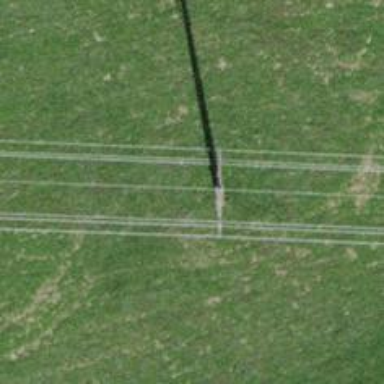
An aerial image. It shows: Power tower.